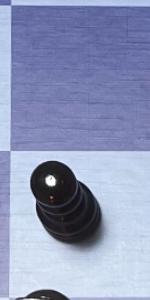
Label: Pawn_Black